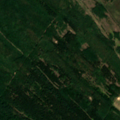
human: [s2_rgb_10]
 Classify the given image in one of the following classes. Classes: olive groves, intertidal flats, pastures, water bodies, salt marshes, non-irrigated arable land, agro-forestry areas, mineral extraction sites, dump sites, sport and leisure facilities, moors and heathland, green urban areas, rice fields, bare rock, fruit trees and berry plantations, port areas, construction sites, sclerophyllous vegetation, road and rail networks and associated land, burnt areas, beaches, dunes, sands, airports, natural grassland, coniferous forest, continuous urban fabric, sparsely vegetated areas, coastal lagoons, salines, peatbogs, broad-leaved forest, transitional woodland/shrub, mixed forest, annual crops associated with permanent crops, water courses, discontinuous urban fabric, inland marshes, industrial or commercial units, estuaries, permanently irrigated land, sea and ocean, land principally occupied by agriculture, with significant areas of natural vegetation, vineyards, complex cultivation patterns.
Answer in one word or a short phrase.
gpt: non-irrigated arable land, broad-leaved forest, coniferous forest, transitional woodland/shrub